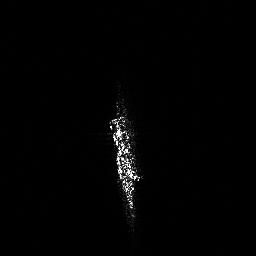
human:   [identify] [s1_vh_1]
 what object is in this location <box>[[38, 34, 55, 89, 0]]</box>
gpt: <ref>1 large ship at the center</ref>